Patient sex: M
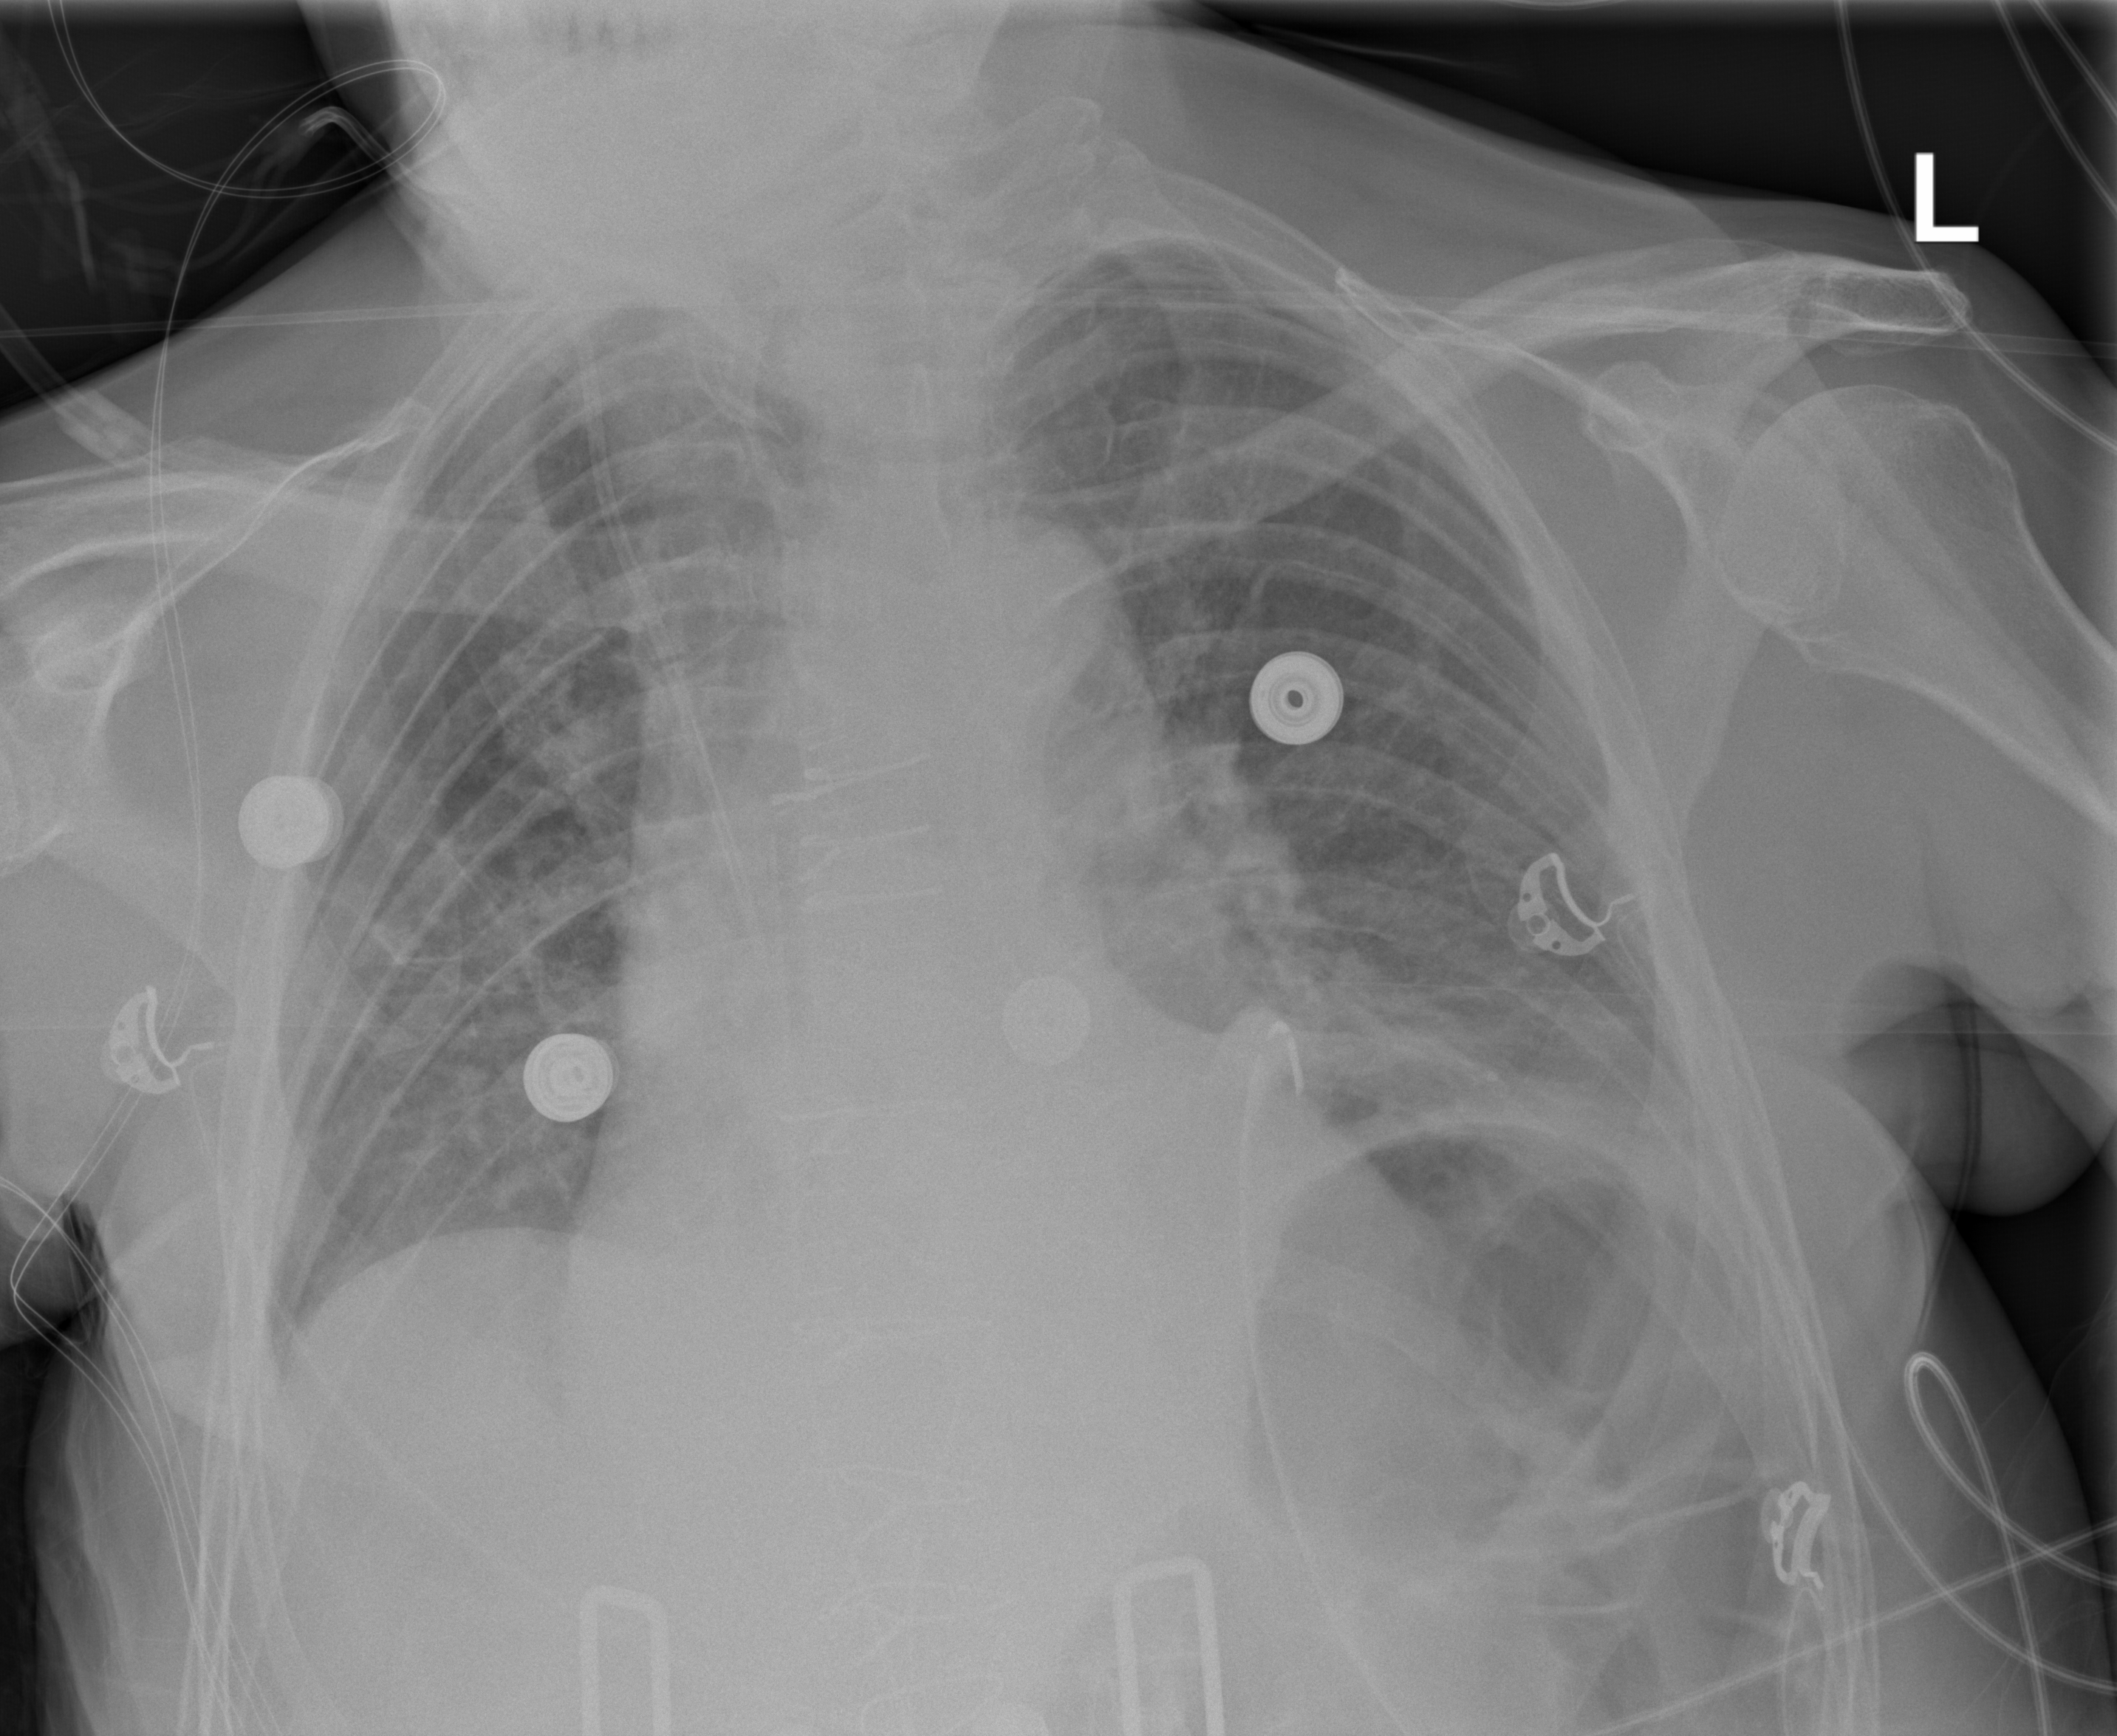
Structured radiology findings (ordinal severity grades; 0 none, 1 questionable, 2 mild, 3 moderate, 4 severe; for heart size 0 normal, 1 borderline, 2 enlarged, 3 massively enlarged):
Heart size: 0
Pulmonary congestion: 2
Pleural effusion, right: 0
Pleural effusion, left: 0
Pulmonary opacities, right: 0
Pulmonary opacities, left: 0
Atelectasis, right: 2
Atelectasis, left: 2